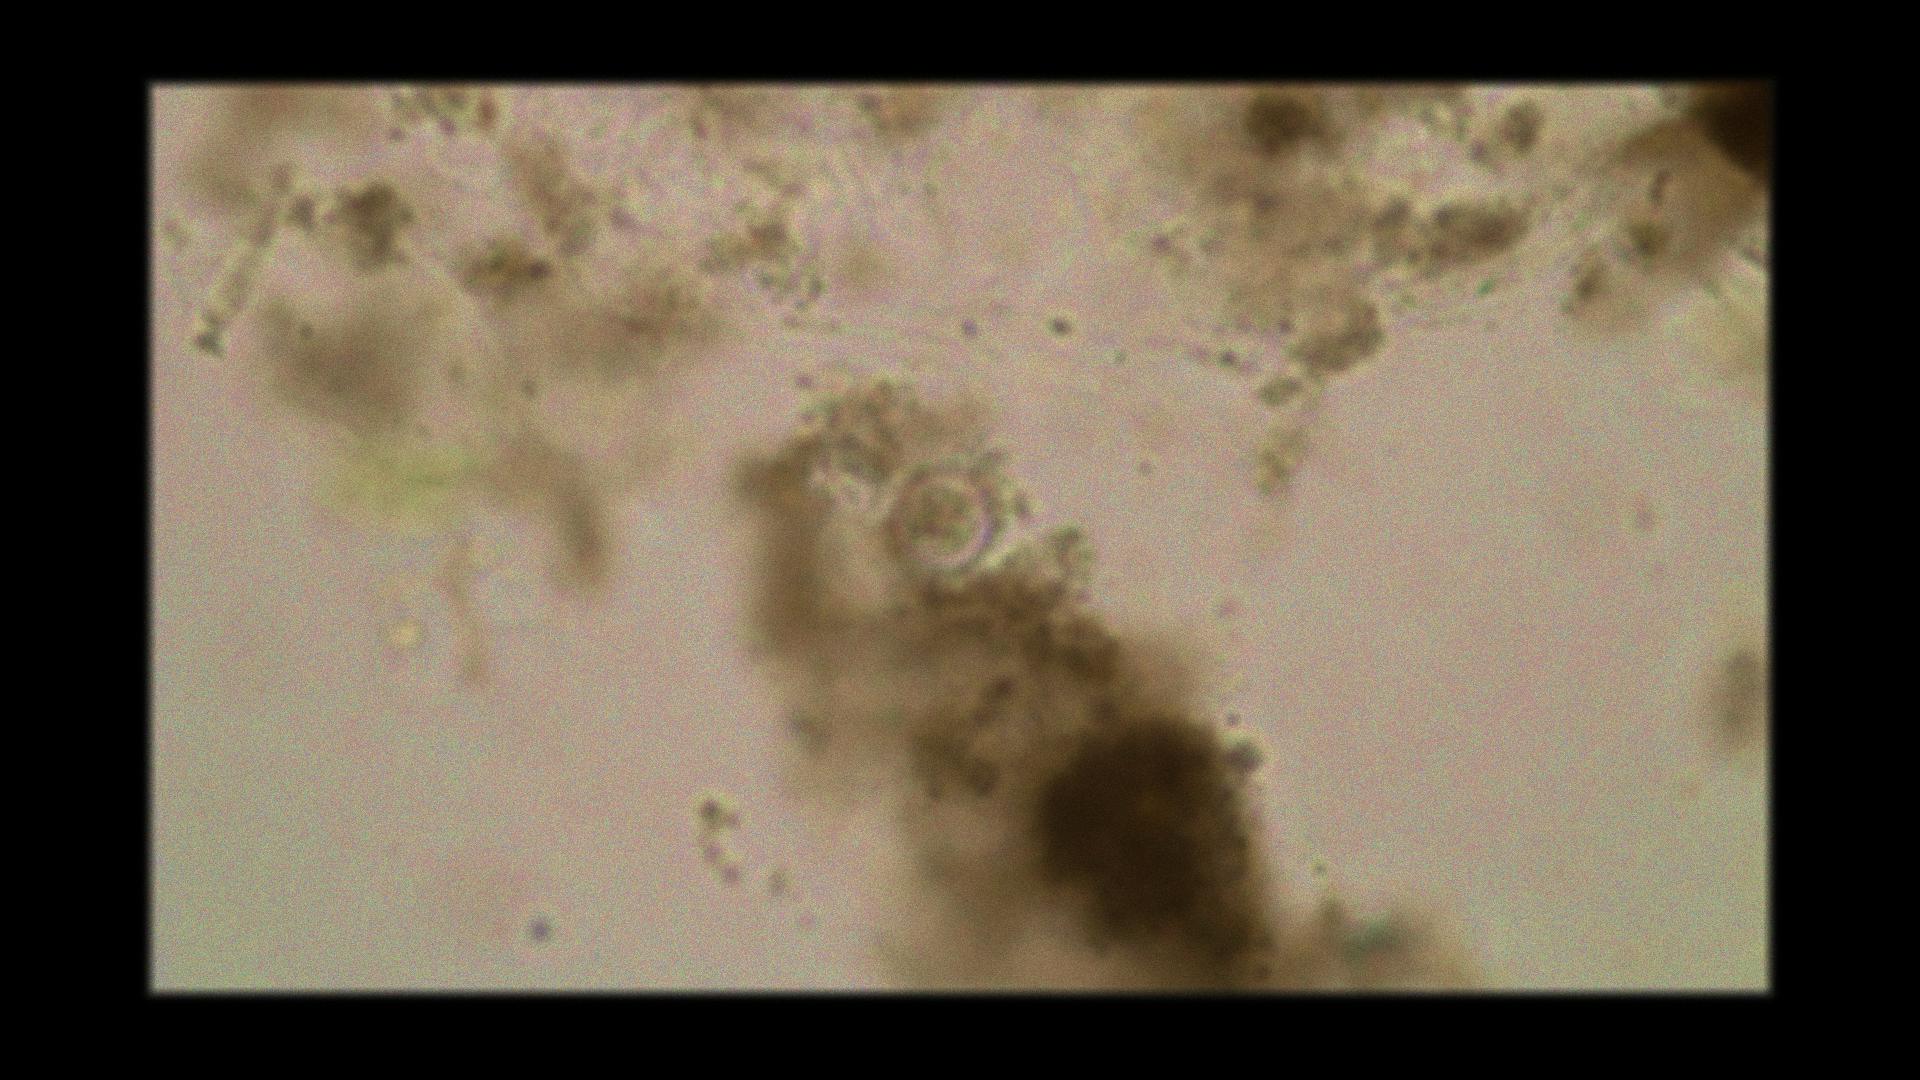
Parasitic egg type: Hymenolepis nana